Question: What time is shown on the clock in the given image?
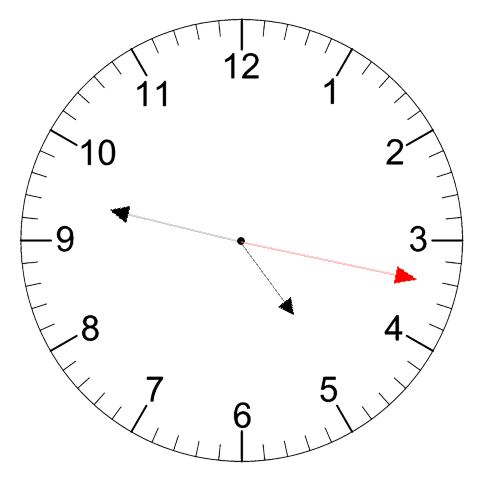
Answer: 04:47:17